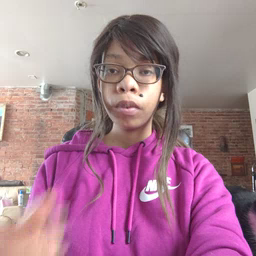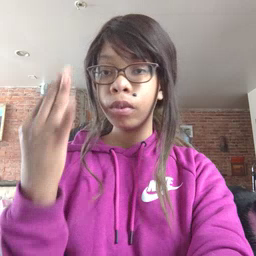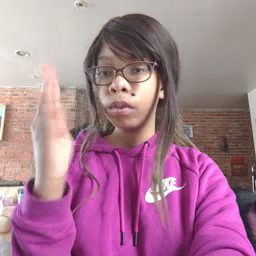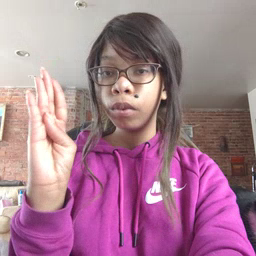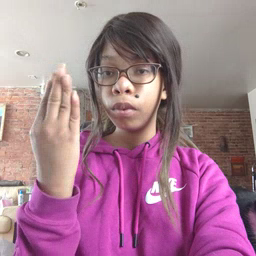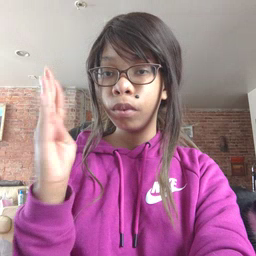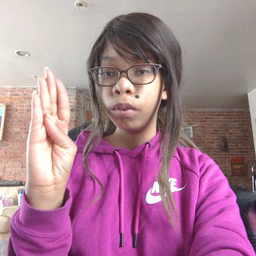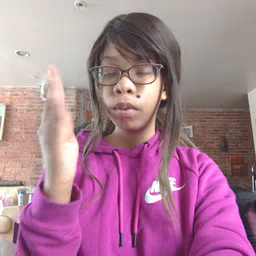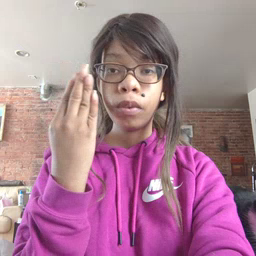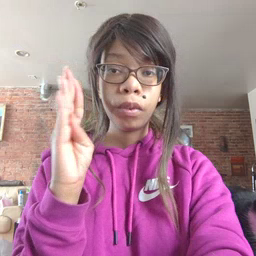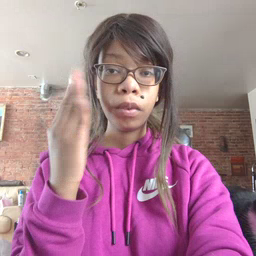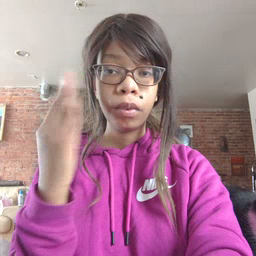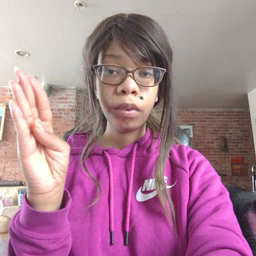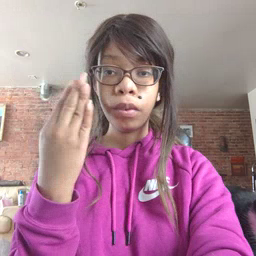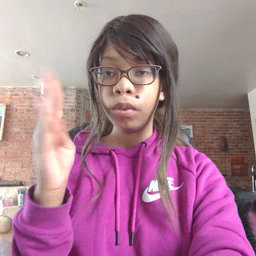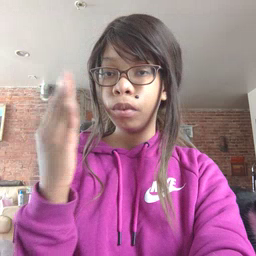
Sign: blue